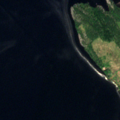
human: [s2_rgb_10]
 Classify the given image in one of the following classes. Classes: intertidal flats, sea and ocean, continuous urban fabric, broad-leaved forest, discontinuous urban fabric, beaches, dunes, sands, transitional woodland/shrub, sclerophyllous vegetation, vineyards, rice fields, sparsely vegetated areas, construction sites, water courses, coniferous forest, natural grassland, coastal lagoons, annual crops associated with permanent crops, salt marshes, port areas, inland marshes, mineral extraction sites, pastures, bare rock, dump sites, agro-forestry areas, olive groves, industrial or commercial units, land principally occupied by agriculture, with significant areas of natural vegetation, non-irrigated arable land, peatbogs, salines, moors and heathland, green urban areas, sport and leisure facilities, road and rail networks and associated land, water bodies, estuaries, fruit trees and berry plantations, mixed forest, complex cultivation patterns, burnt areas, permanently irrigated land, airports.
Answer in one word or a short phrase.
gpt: broad-leaved forest, coniferous forest, water bodies